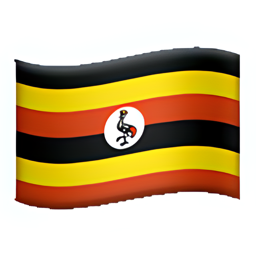
Name: flag for uganda
Emoji: 🇬🇺
Group: Flags
Sub-group: country-flag